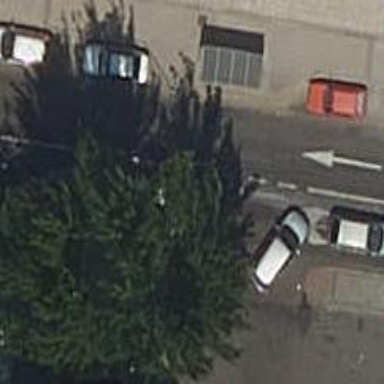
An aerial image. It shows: Public transport stop position.